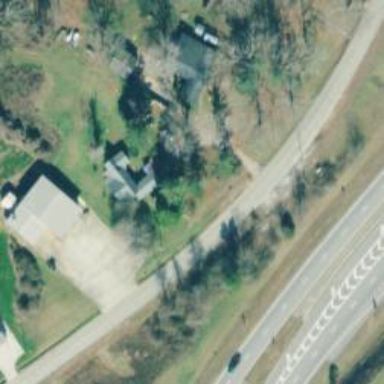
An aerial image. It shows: Residential road.